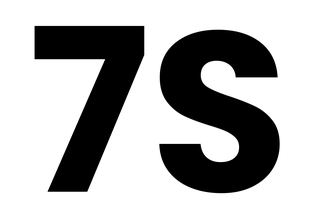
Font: Poppins-Bold